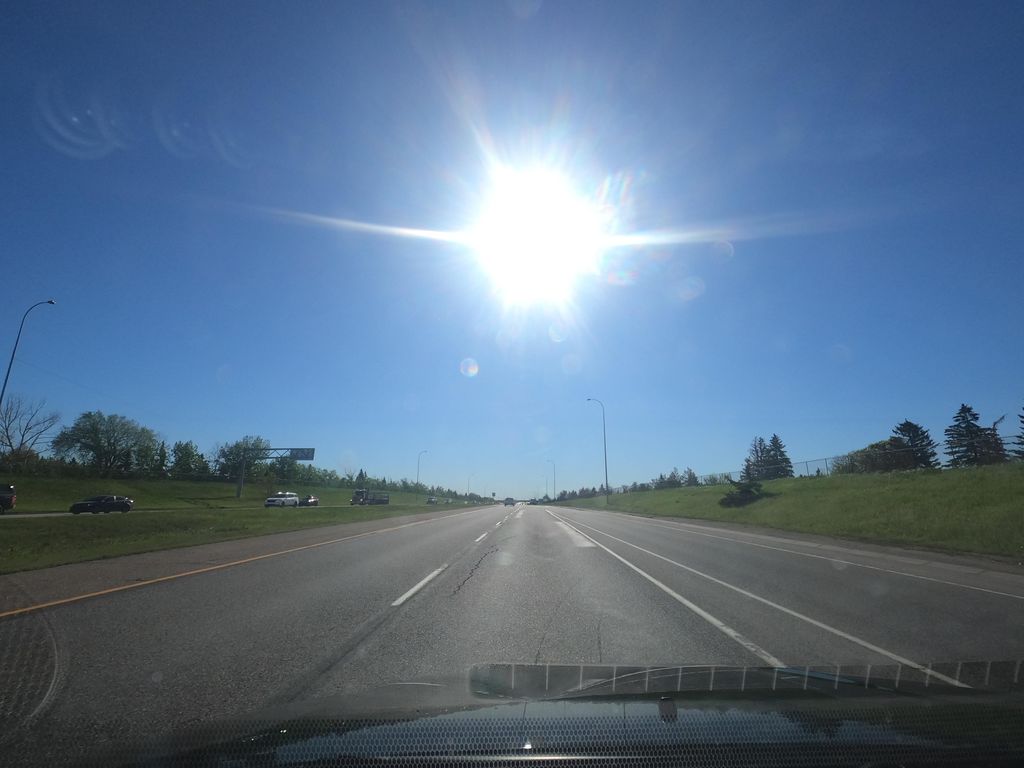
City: calgary